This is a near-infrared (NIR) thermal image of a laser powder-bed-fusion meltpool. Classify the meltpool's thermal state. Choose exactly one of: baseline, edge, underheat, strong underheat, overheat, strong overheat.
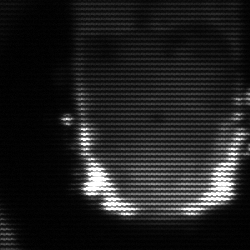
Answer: strong underheat